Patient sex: F
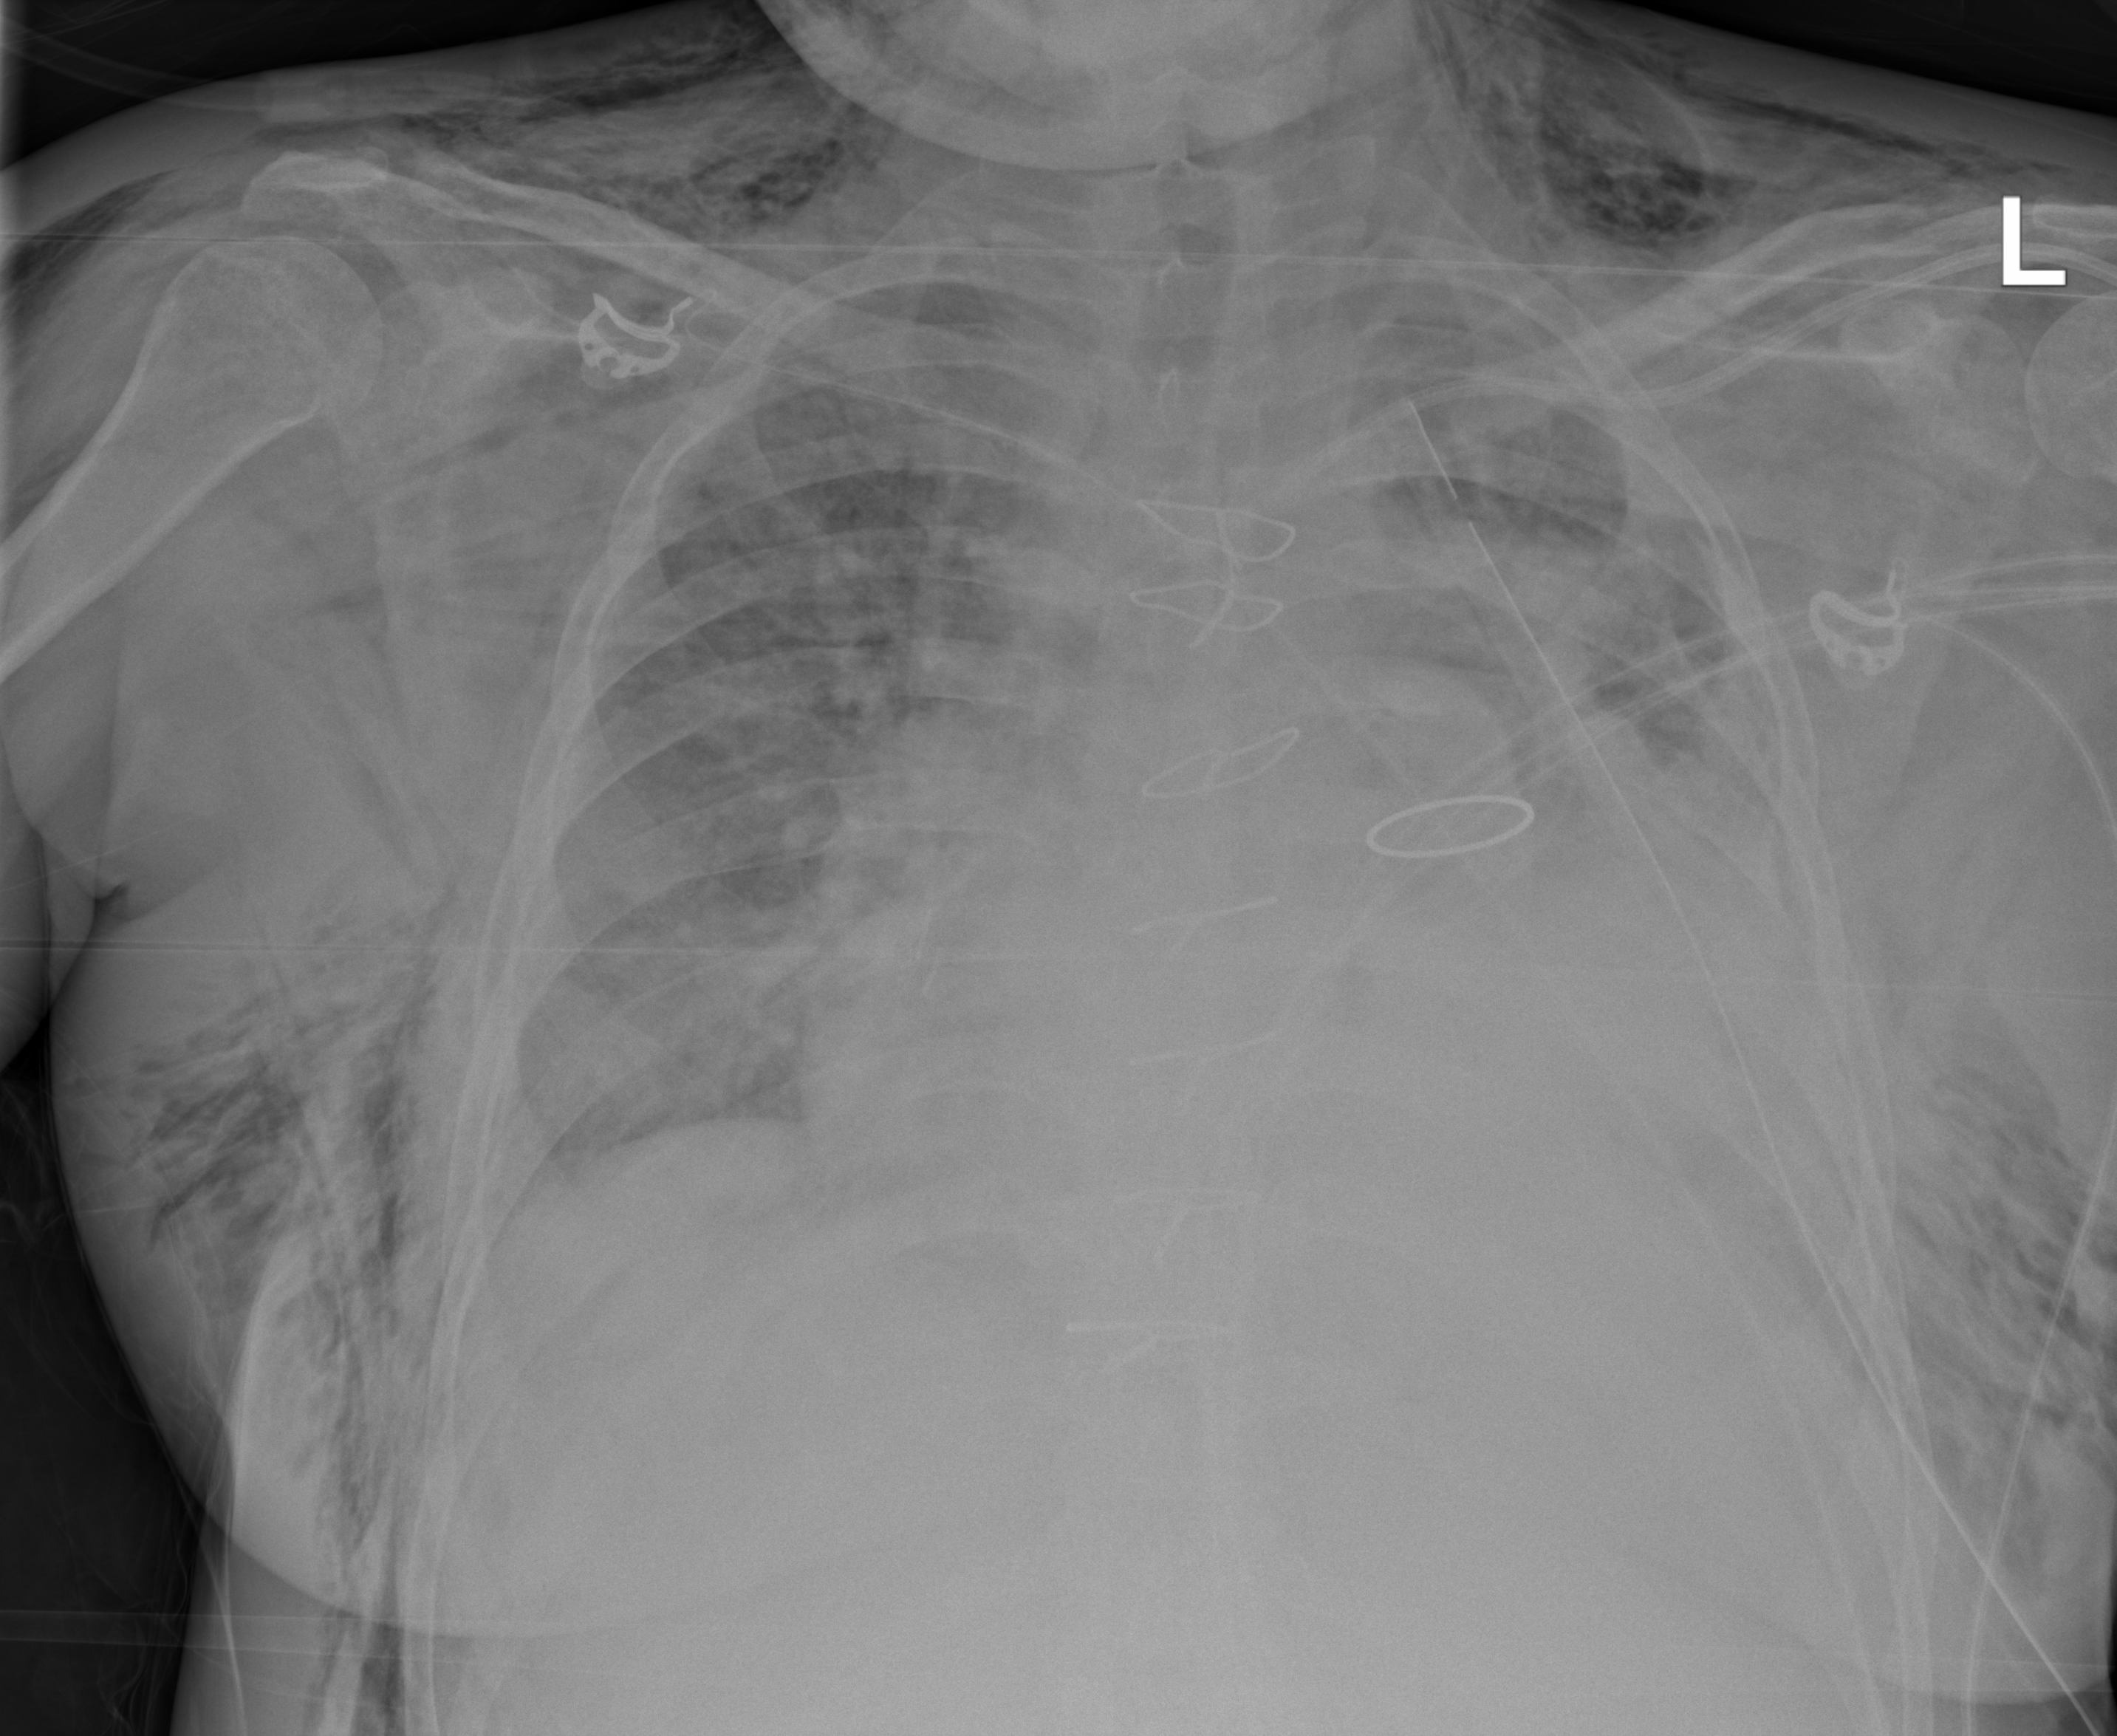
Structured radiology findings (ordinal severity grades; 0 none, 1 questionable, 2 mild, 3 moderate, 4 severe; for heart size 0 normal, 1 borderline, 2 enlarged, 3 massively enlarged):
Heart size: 3
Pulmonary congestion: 3
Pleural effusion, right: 0
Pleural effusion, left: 3
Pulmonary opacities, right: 2
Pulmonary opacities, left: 2
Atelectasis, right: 2
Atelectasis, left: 3